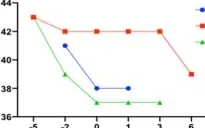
(A) Revised ALS Functional Rating Scale (ALSFRS-R) was determined at the given time-points before and after 1 month of Fasudil infusions. Patient A and C had a more aggressive disease progression of >1 point decline per month while patient B showed a decline of only 1 point over 3 months. In all three patients, ALSFRS-R progression was attenuated significantly during and shortly after Fasudil infusions.
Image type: pathology (masson_trichrome)